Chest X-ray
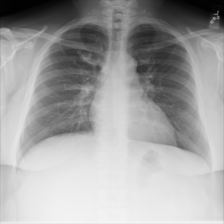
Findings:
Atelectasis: negative
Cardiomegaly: negative
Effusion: negative
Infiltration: negative
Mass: negative
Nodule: negative
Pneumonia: negative
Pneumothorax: negative
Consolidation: negative
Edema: negative
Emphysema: negative
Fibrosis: negative
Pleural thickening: negative
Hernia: negative